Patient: sex M, age 40
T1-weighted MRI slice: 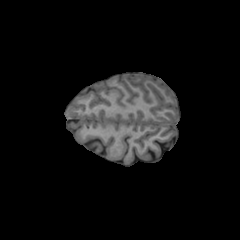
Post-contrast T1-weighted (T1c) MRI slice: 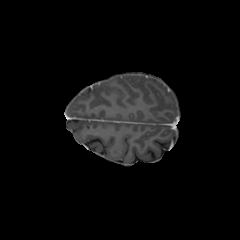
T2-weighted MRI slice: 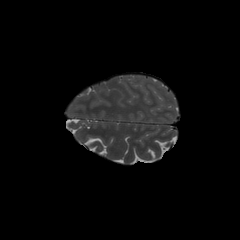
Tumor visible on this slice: no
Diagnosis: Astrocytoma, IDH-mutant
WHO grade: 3